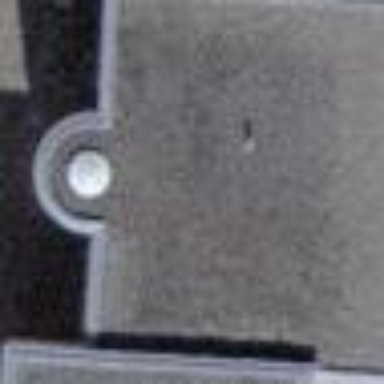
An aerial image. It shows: Simple house.